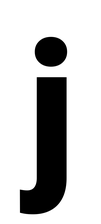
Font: Roboto_Condensed_Black